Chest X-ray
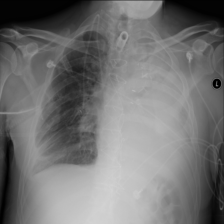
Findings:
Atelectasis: negative
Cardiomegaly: negative
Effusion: positive
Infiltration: negative
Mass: negative
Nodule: negative
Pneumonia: negative
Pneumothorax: negative
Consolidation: positive
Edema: negative
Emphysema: negative
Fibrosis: negative
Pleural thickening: positive
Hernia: negative